Question: I am relatively new to ios and am using ios coreplot to draw a pie chart.
I am using ios 7 and working with coreplot 1.3 (the latest version as of today).
I am struggling with ensuring that the core plot data labels show up correctly.
In the following figure, as you can see the data label for one of the two slices is chopped off (as marked by the arrow).

How do you ensure that this does not happen and that the data labels show correctly no matter what the data is?
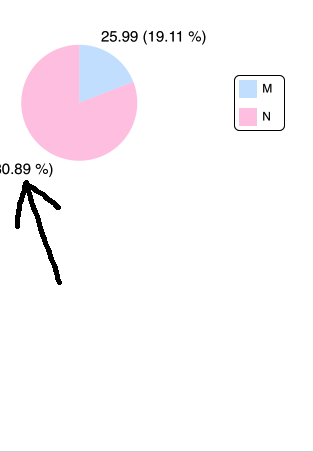
Answer: Plot data labels are clipped by the plot area. Make sure it is big enough to contain the pie and any labels.